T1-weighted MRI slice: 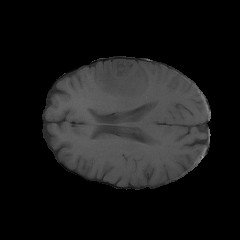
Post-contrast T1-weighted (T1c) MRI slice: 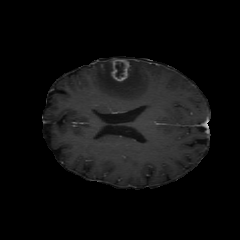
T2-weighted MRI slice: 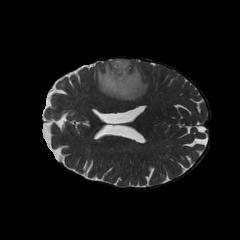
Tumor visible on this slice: yes